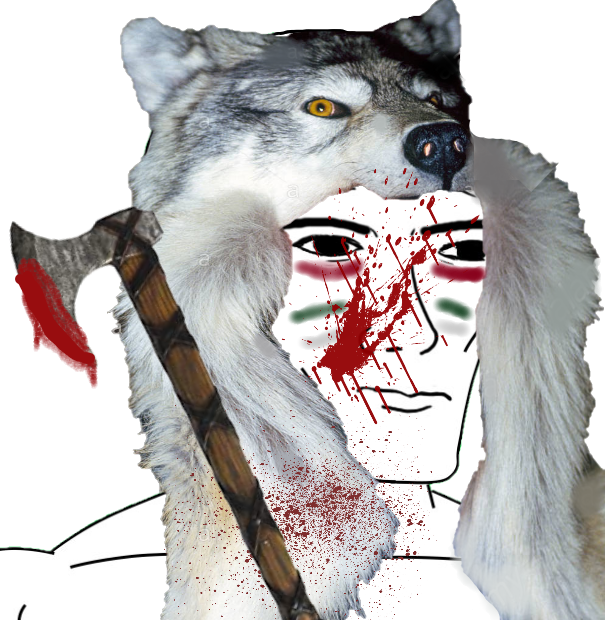
Label: 5_Handsome_Wojak